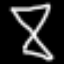
Label: hourglass